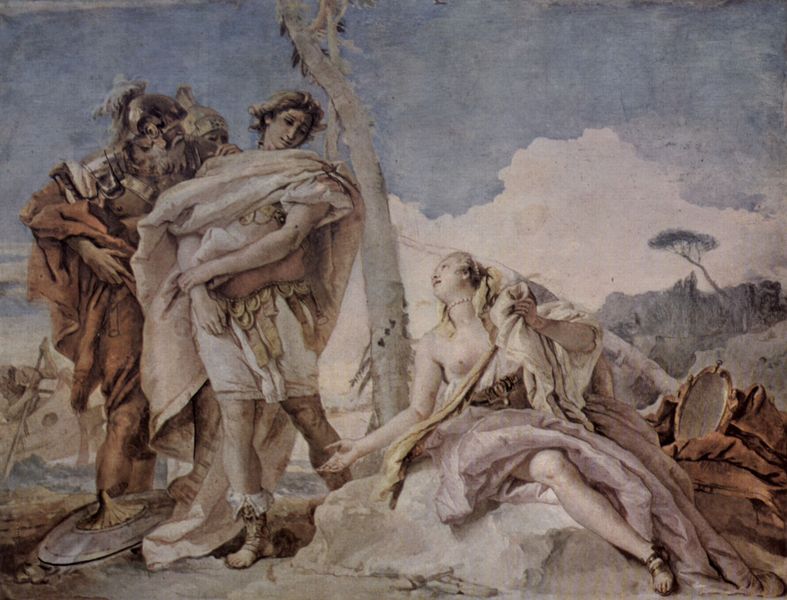
Titel: Rinaldo verläßt Armida
Künstler: Giovanni Battista Tiepolo
Standort: Vicenza
Institution: Villa Valmarana
Schlagwörter: akt, baum, berg, blau, blätter, feder, felsen, fuß, gemälde, gott, hand, himmel, mann, meer, nackt, schatten, umhang, wasser, weiß, wolken, aquarell, bäume, landschaft, menschen, ocker, sitzen, ufer, äste, braun, brust, busen, frau, geste, grau, haar, hell, hut, kleid, licht, männer, zeichnung, blick, gürtel, schleier, tuch, weg, wolke, beige, malerei, rock, bart, arm, blass, falten, kleidung, stein, vollbart, bild, hals, spiegel, ast, baumstamm, feld, horizont, hügel, kalt, natur, stamm, gewand, mantel, sitzend, stehend, stoff, tücher, decke, klassizismus, personen, vater, blatt, krone, perlen, rosa, boot, ruder, bein, brüste, schiff, strand, liebe, liegen, mieder, berge, fels, gebirge, dorf, grisaille, matt, querformat, ruderer, rudern, muse, sandalen, junge, knie, perlenkette, adam, barfuss, eva, schild, alter, antike, schönheit, ästhetik, uniform, soldat, helm, entwurf, kranz, lorbeer, mythologie, rüstung, römer, helme, sandale, jüngling, beleuchtet, junger mann, jesus, untersicht, eintönig, antik, karg, toga, griechisch, mythos, krieger, griechenland, verdorrt, venus, pinie, fresko, arkadien, gottheit, odysseus, maria, baumstumpf, bruder, römisch, elfenbein, helena, froschperspektive, schilde, gebirgsformation, ägäis, aphrodite, akazie, wallen, odyssee, tüscher, spegel, landschaft#, frau krieger baum spiegel shild himmel, bildparallele